Current action and preconditions to check: path_clear

Your task: For each precondition in the list above, predict whether it will hold at this action.

Consider the current scene as observed from the mobile robot's camera, and analyze the predicted future states of all dynamic agents (e.g., people, animals, vehicles, or any moving entities) within the NEXT SECOND.

IMPORTANT: Only answer "very likely" if you are absolutely certain—based on strong, clear evidence—that a dynamic agent will violate the precondition in the predicted future state. Do NOT answer "very likely" for unlikely, ambiguous, or low-probability risks.

Ask yourself for each precondition: Is there a high probability, with clear and convincing evidence, that the predicted future states of any dynamic agent will interfere with the predicted future state of the currently executing action within the NEXT SECOND, causing that precondition to fail?

Assess the risk level based on these predictions. Use "likely" or "very likely" if motions create a clear risk of interference.

Use "neutral" or "improbable" if agents are nearby but their predicted paths are clearly diverging or non-conflicting.

Failure Risk Categories: "very improbable", "improbable", "neutral", "likely", "very likely"

Answer Format: Output ONLY the probability_of_failure value from these categories: "very improbable", "improbable", "neutral", "likely", "very likely"

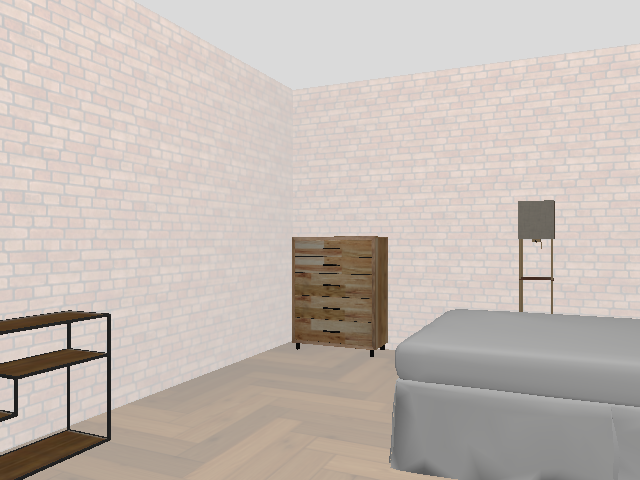

Answer: very improbable